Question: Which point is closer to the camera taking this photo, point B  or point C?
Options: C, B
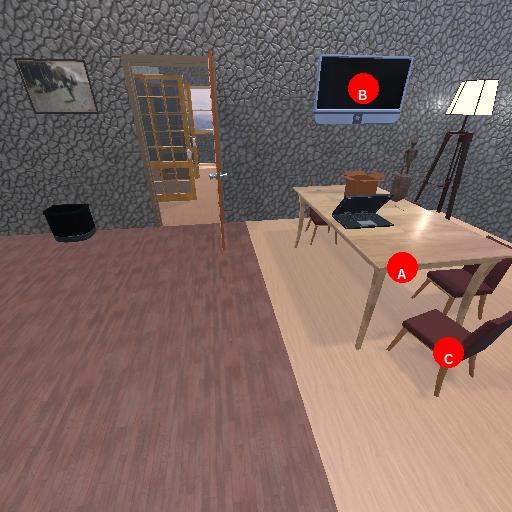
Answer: C